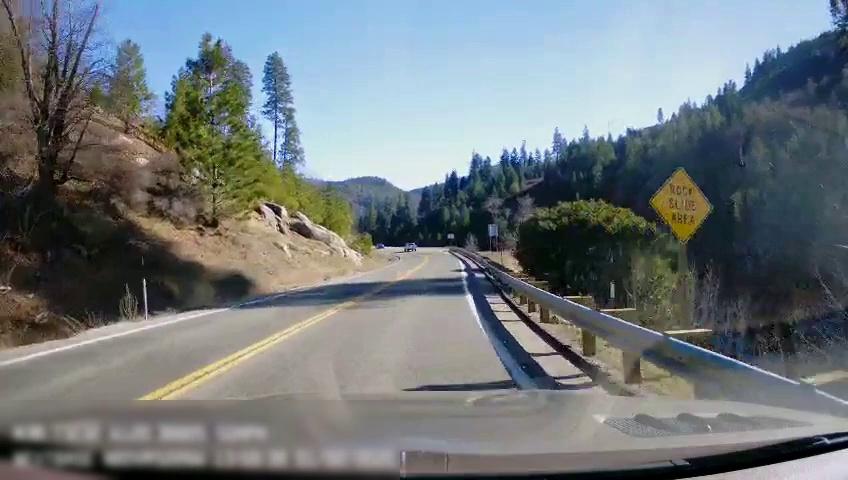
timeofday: Day
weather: Sunny
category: Drivable Space
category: Drivable Space
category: Vehicles | Truck
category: Lanes | Opposite Lane
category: Lanes | Current Lane
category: Lanes | Opposite Lane
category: Lanes | Current Lane
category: Traffic | Signs